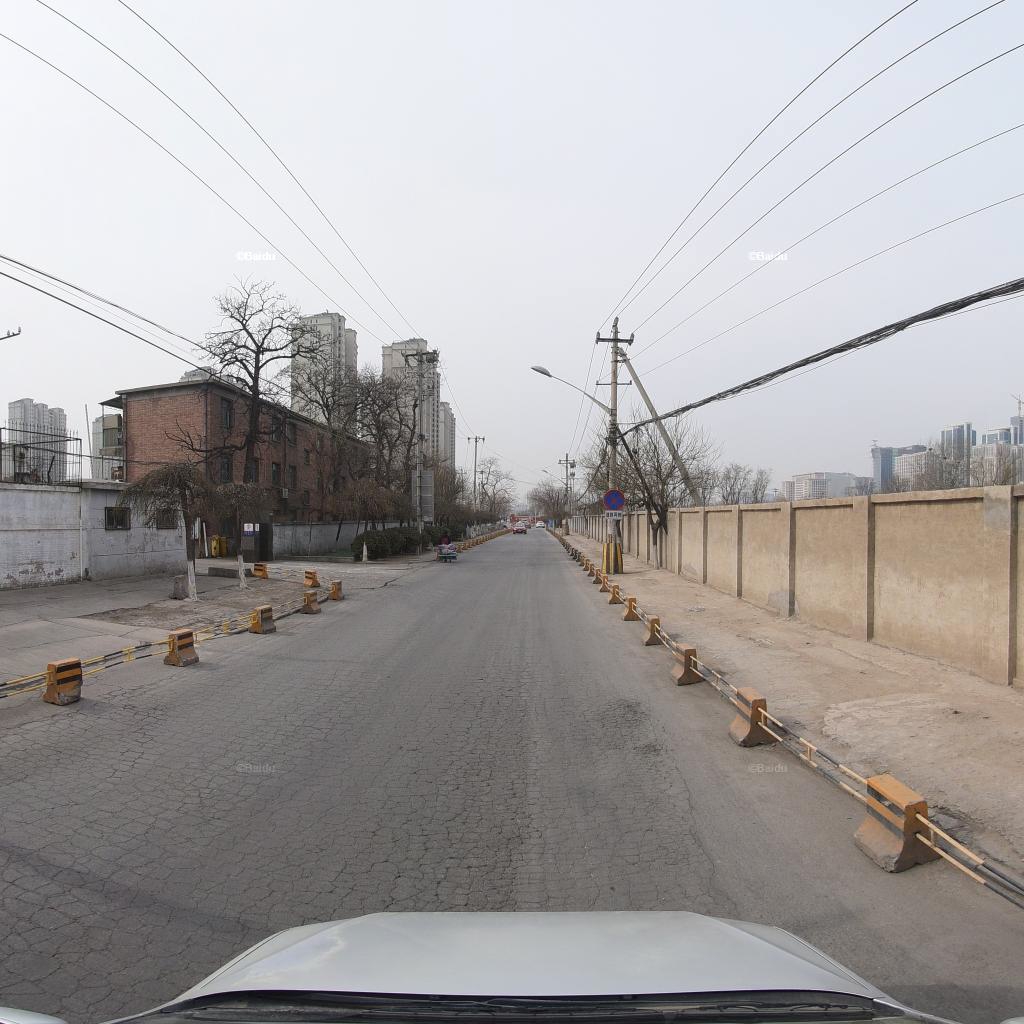
Region: Fengtai
Road damage annotations: alligator crack